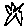
Label: star